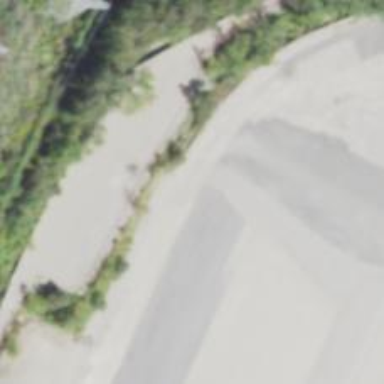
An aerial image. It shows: Disused railway spur service.